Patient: sex F, age 60
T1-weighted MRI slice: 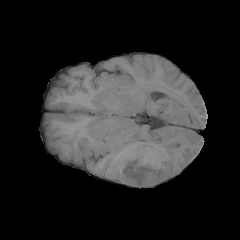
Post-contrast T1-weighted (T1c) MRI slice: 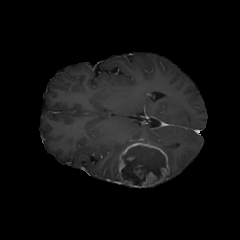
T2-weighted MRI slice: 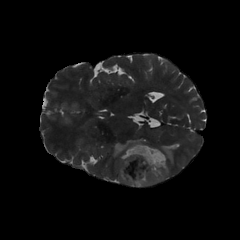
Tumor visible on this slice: yes
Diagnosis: Glioblastoma, IDH-wildtype
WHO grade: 4